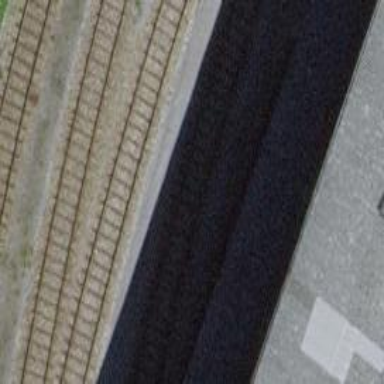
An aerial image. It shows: Disused railway spur with single track.